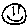
Label: smiley face